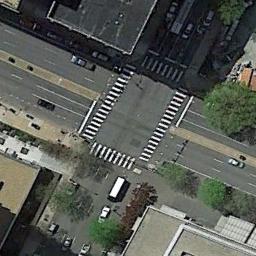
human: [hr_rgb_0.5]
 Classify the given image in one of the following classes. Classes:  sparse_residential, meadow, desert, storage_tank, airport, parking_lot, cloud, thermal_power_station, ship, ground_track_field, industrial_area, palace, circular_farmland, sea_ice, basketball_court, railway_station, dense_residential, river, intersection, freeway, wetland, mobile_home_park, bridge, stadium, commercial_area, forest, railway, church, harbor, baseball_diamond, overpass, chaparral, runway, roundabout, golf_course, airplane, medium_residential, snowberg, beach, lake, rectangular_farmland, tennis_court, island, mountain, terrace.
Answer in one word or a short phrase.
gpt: intersection